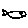
Label: fish